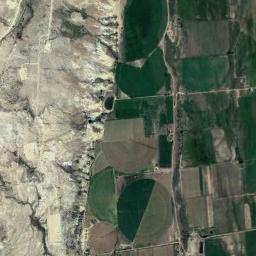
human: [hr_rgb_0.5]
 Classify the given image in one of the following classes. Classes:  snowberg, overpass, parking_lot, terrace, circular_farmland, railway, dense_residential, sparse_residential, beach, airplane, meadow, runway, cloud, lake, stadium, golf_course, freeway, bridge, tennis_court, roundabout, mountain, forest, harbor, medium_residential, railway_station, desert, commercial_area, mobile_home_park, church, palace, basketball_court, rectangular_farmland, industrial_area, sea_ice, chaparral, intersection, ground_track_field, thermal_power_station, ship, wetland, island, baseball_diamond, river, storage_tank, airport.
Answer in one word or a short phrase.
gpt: circular_farmland